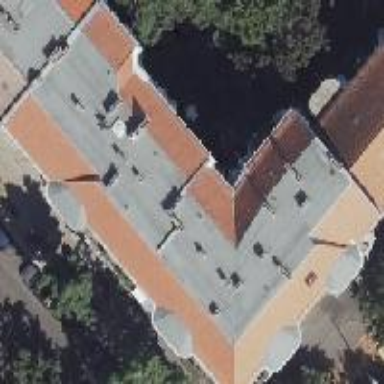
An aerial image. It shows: Unique apartment building with quadruple saltbox roof shape.